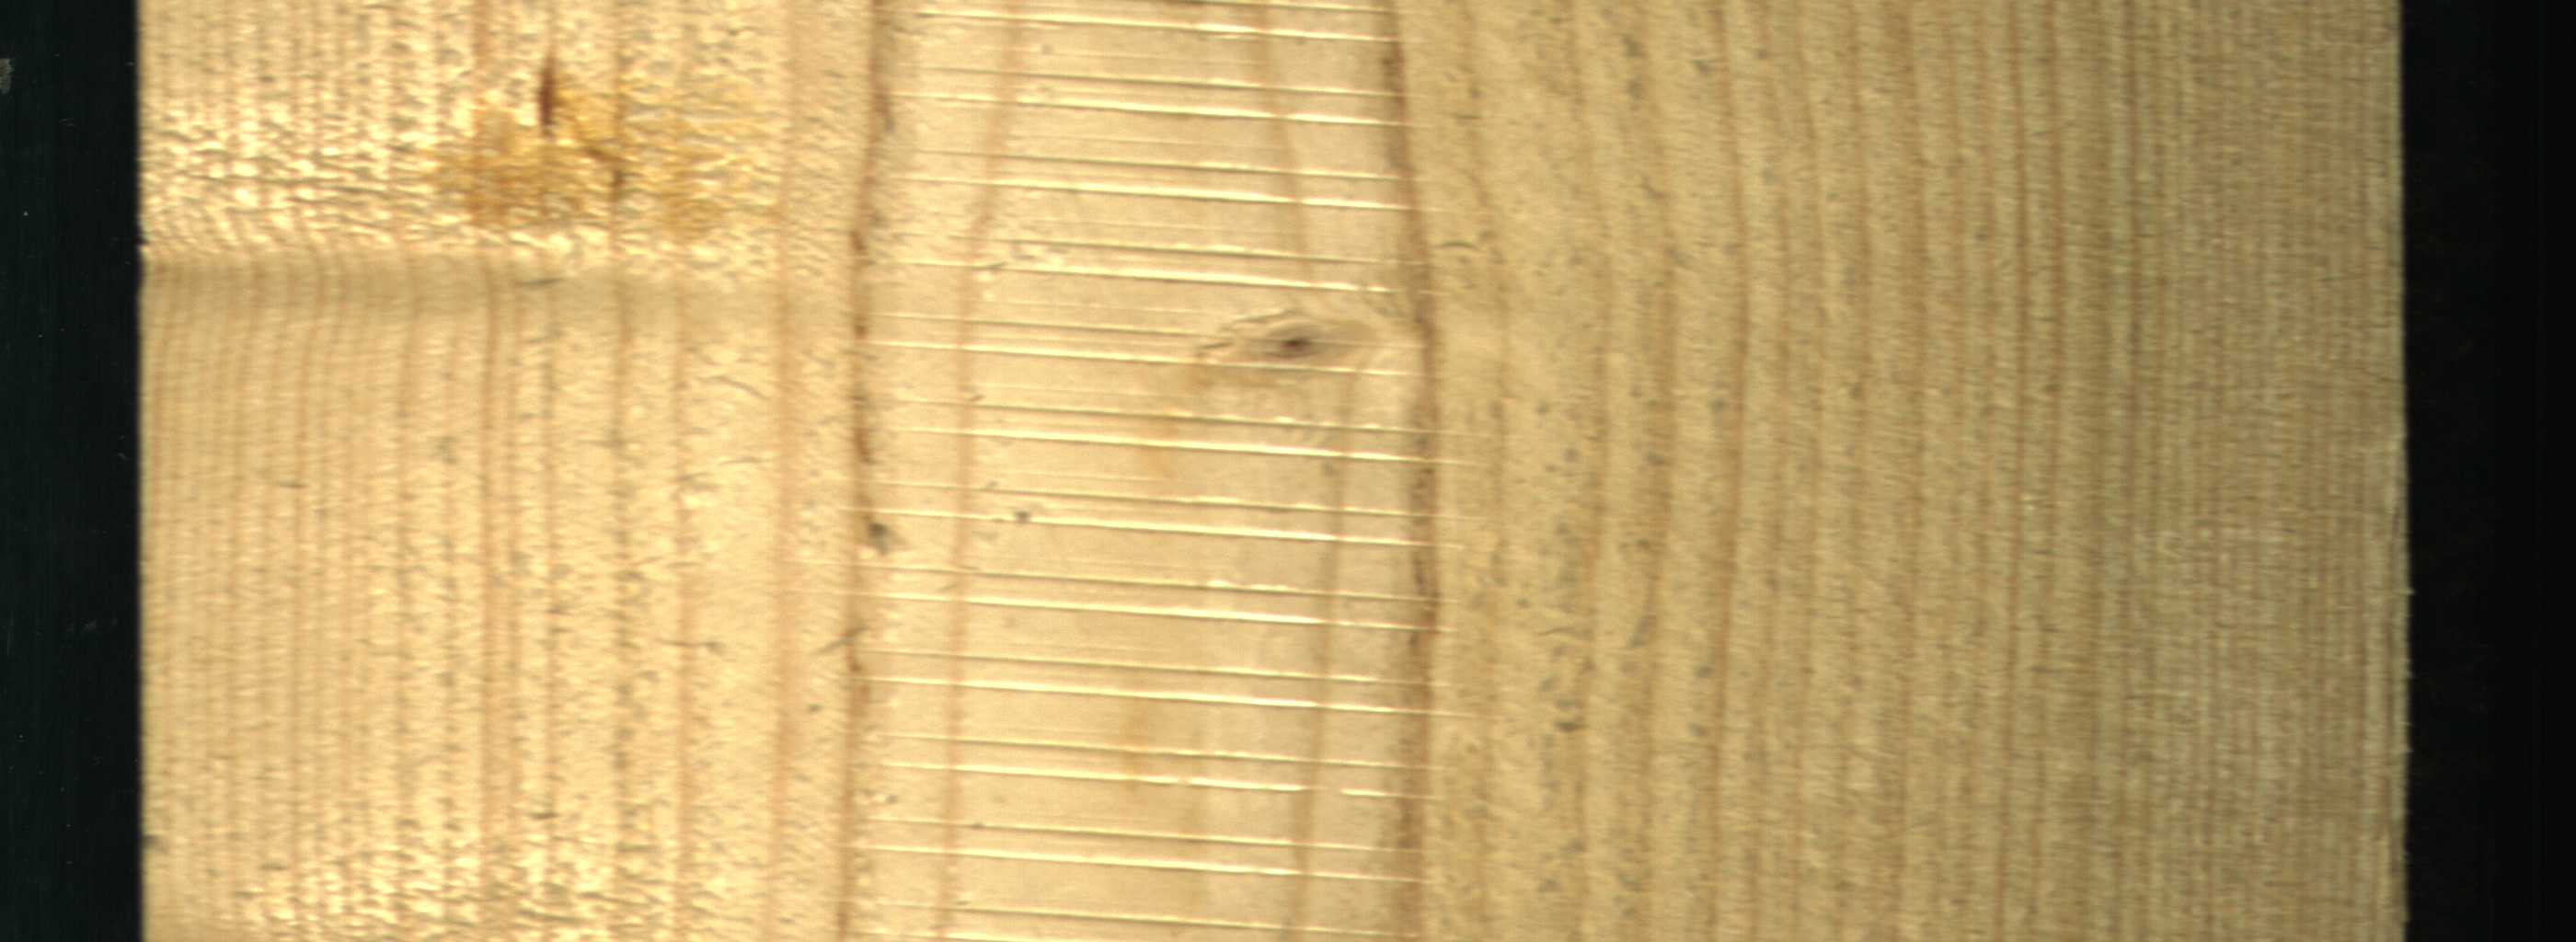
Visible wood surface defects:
resin
Live_Knot